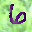
Label: 6